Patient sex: M
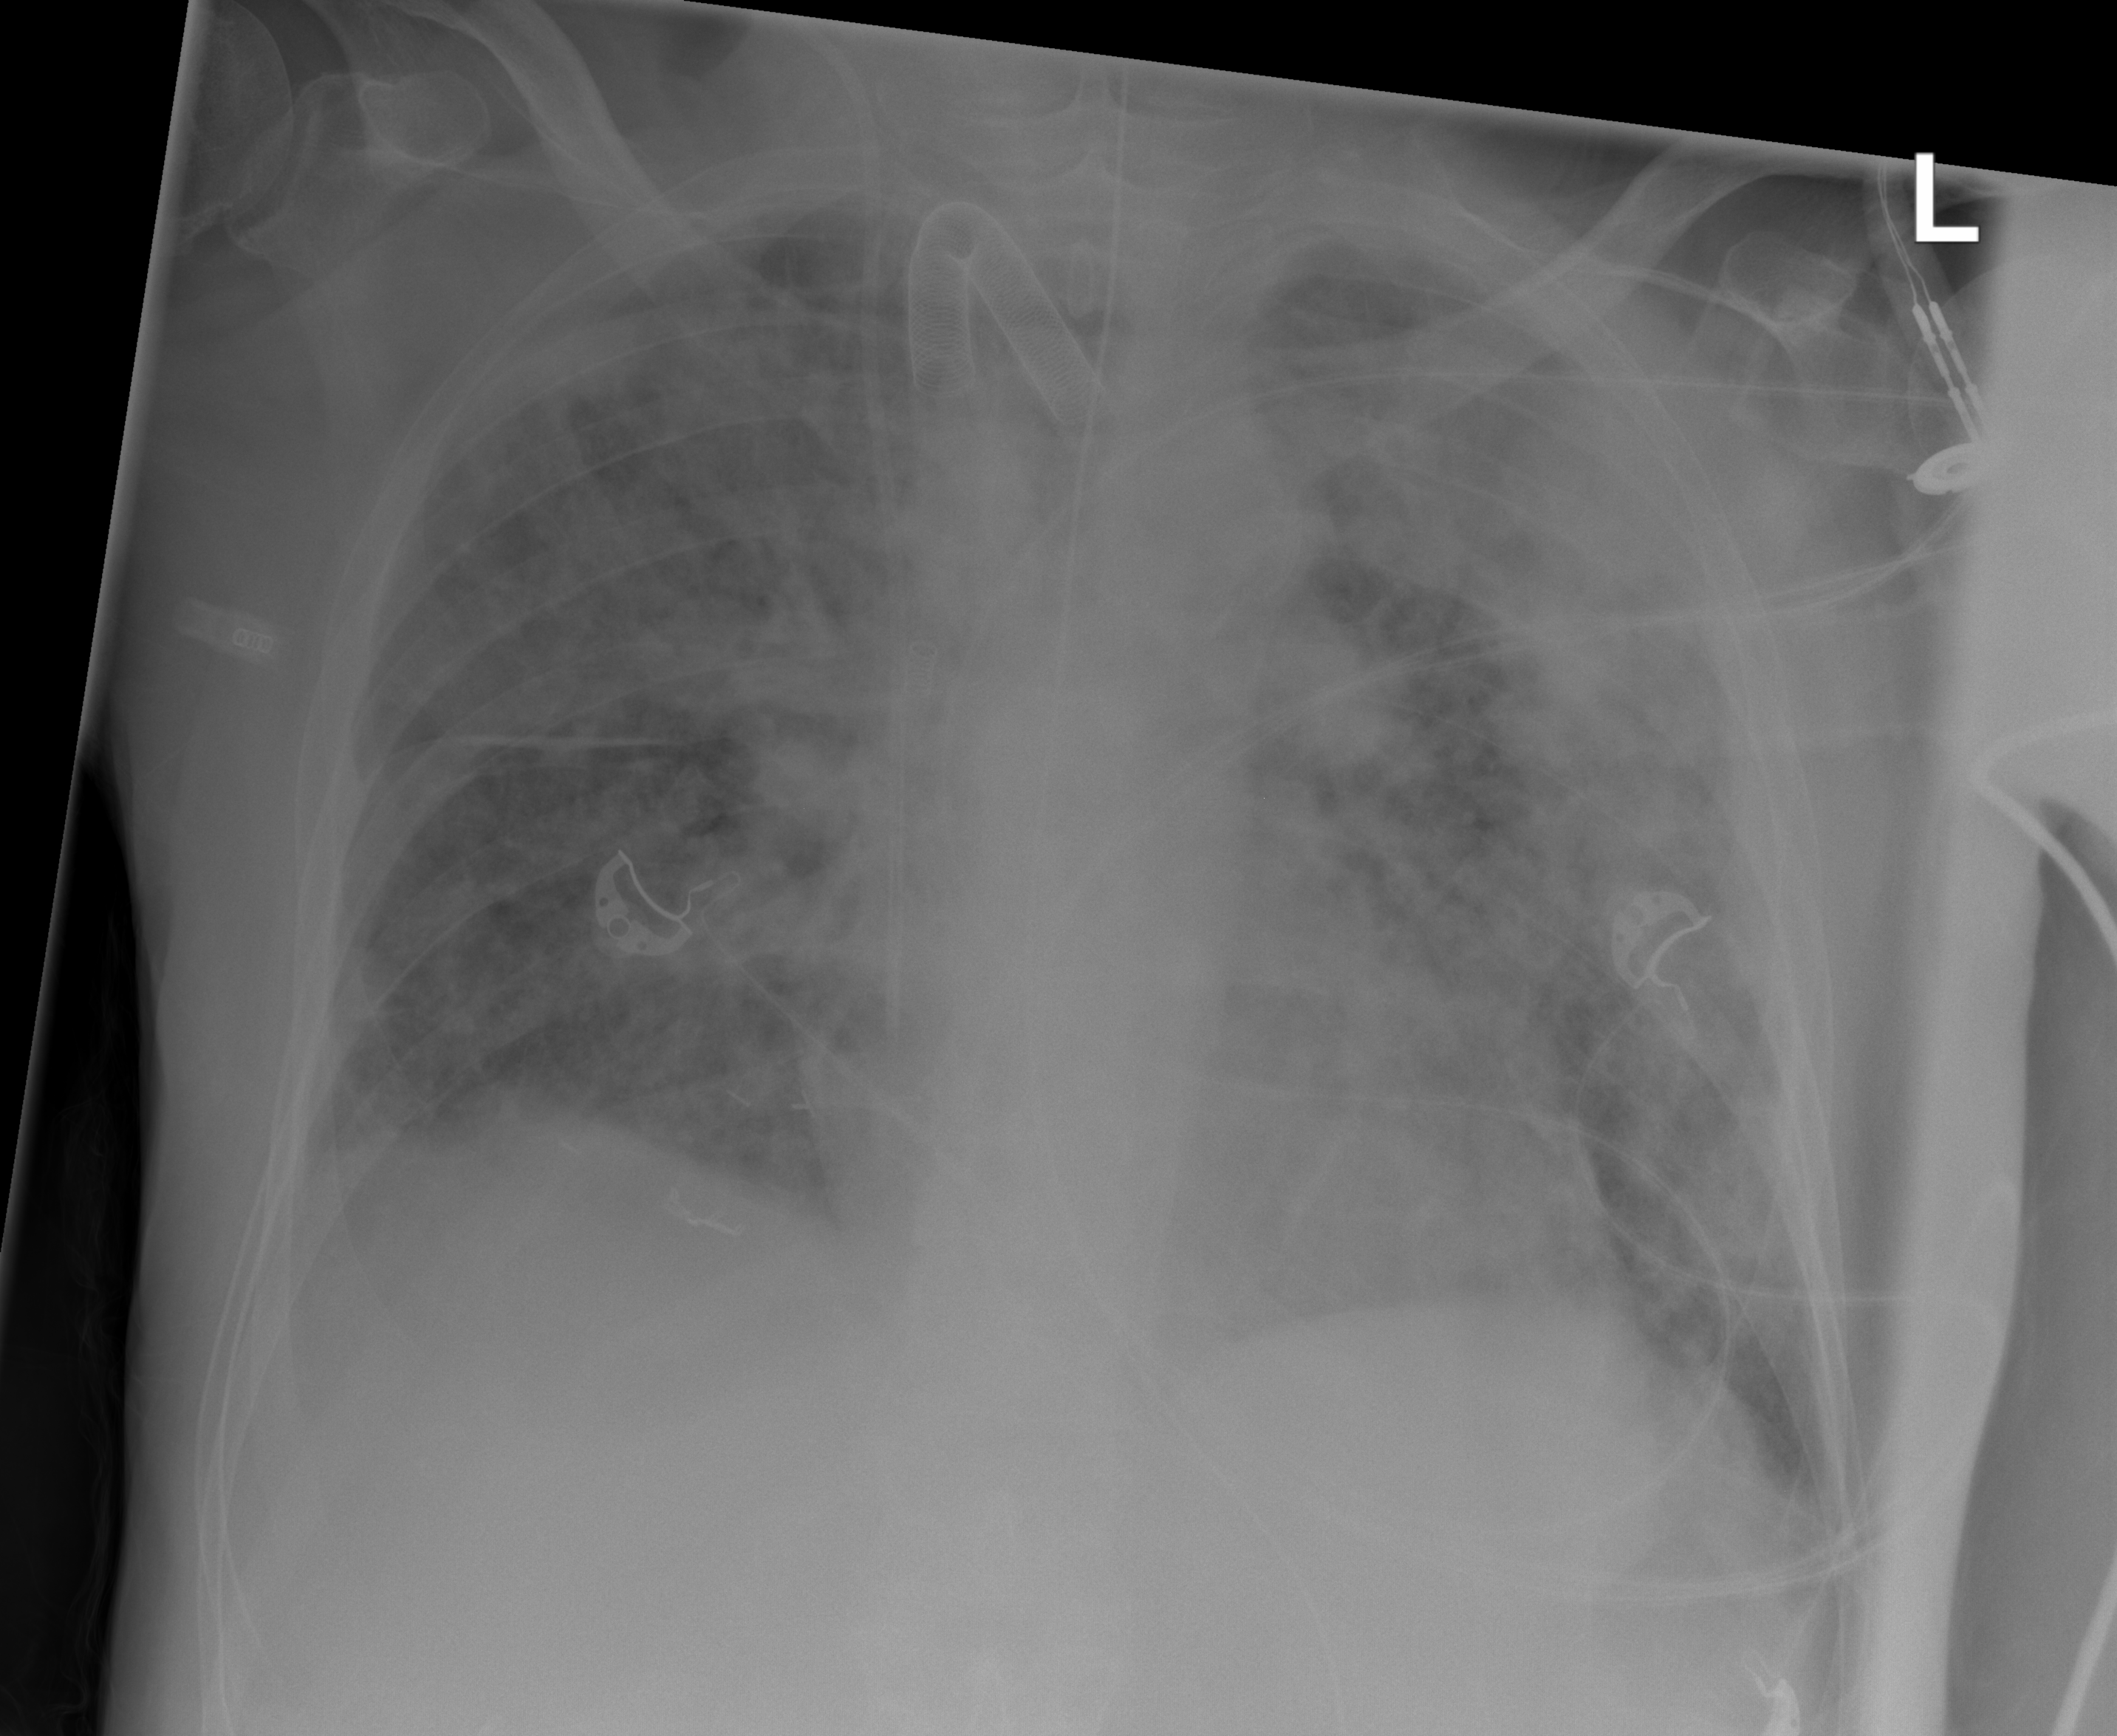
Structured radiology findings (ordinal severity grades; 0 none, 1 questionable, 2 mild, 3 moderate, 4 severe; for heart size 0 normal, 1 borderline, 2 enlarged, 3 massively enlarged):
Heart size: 2
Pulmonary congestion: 1
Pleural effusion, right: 2
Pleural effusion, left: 2
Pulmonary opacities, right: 4
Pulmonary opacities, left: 4
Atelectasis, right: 2
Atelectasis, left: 3